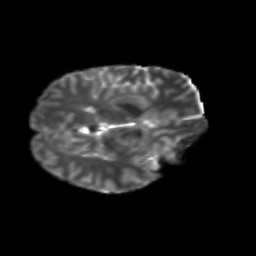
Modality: T2w
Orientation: axial
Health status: ill
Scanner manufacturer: siemens
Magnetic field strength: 3 T
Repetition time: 6.8 s
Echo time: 0.097 s